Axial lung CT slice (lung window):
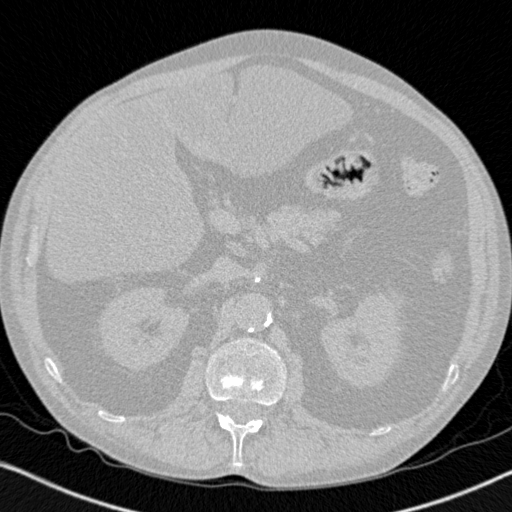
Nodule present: no